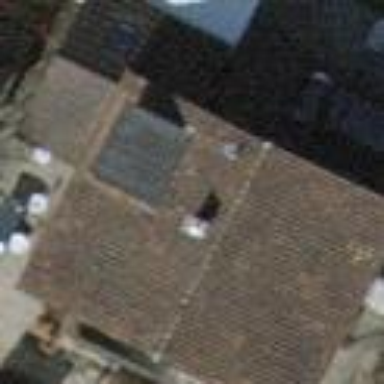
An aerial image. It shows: Building with gabled roof.